Question: '''
<Grid>
<Grid.Background>
<ImageBrush ImageSource="Images\Desert.jpg"
Stretch="UniformToFill" TileMode="Tile"
ViewportUnits="Absolute" Viewport="0,0,1024,768"/>
</Grid.Background>
<Grid.Triggers>
<EventTrigger RoutedEvent="Loaded">
<BeginStoryboard>
<Storyboard>
<RectAnimation Storyboard.TargetProperty="Background.Viewport"
To="-1024,0,1024,768" Duration="0:0:10"
RepeatBehavior="Forever"/>
</Storyboard>
</BeginStoryboard>
</EventTrigger>
</Grid.Triggers>
</Grid>
'''
I have this code that scroll a single image in a grid with looping.
Now I have 2 images 1(red) and 2(yellow) am looking something like this.
and it will scroll in loop
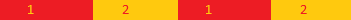
Answer: You can build a single 'ImageSource' based on multiple images if you wanted to follow your current approach. I have 2 png's (Desert1.png and Desert2.png in an Images folder) and use DataBinding to set the ImageBrush ImageSource to a property defined on the code behind:
'''
<!- Your original xaml ... only difference is the binding -->
<ImageBrush ImageSource="{Binding CombinedImage}"
Stretch="None" TileMode="Tile"
ViewportUnits="Absolute" Viewport="0,0,1024,768"/>
'''
Here's a sample of the code behind (feel free to refactor / use / abuse as you see fit):
'''
using System;
using System.Collections.Generic;
using System.Linq;
using System.Text;
using System.Threading.Tasks;
using System.Windows;
using System.Windows.Controls;
using System.Windows.Data;
using System.Windows.Documents;
using System.Windows.Input;
using System.Windows.Media;
using System.Windows.Media.Animation;
using System.Windows.Media.Imaging;
using System.Windows.Navigation;
using System.Windows.Shapes;
using System.Xaml;
namespace WpfApplication
{
/// <summary>
/// Interaction logic for MainWindow.xaml
/// </summary>
public partial class MainWindow : Window
{
public MainWindow()
{
InitializeComponent();
var uriSource1 = new Uri(@"pack://application:,,,/Images/Desert1.png", UriKind.Absolute);
BitmapImage bitmapImage1 = new BitmapImage(uriSource1);
var uriSource2 = new Uri(@"pack://application:,,,/Images/Desert2.png", UriKind.Absolute);
BitmapImage bitmapImage2 = new BitmapImage(uriSource2);
this.DataContext = this;
List<BitmapImage> images = new List<BitmapImage>() { bitmapImage1, bitmapImage2 };
CombinedImage = GetCombinedImage(images);
}
private static RenderTargetBitmap GetCombinedImage(IEnumerable<BitmapImage> images )
{
// Get total width of all images
int totalWidthOfAllImages = images.Sum(p => (int)p.Width);
// Get max height of all images
int maxHeightOfAllImages = images.Max(p => (int)p.Height);
DrawingVisual drawingVisual = new DrawingVisual();
using (DrawingContext drawingContext = drawingVisual.RenderOpen())
{
double left = 0;
foreach (BitmapImage image in images)
{
drawingContext.DrawImage(image, new Rect(left, 0, image.Width, image.Height));
left += image.Width;
}
}
RenderTargetBitmap bmp = new RenderTargetBitmap(totalWidthOfAllImages, maxHeightOfAllImages, 96, 96, PixelFormats.Default);
bmp.Render(drawingVisual);
return bmp;
}
public ImageSource CombinedImage { get; private set; }
}
}
'''